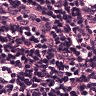
Metastatic tissue present: no